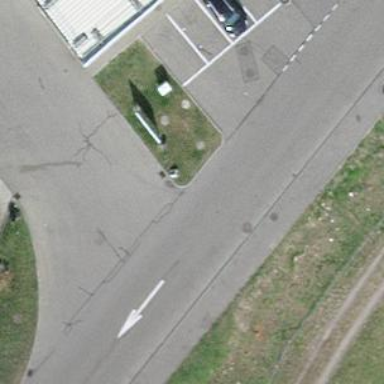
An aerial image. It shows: Asphalt parking aisle designated as service road.